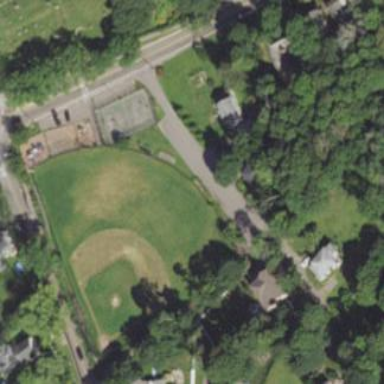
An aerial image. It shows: Baseball pitch for leisure land.